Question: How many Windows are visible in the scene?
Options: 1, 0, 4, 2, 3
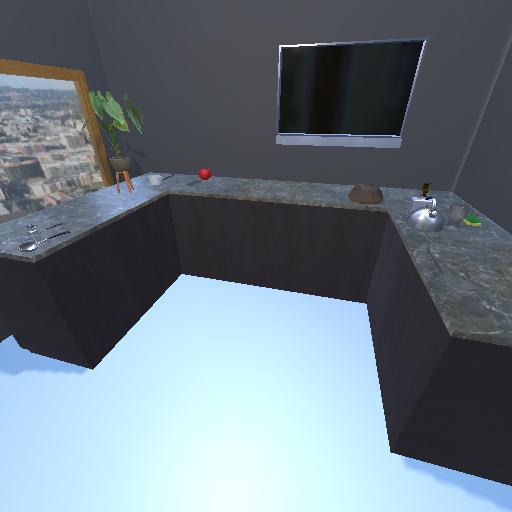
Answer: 1